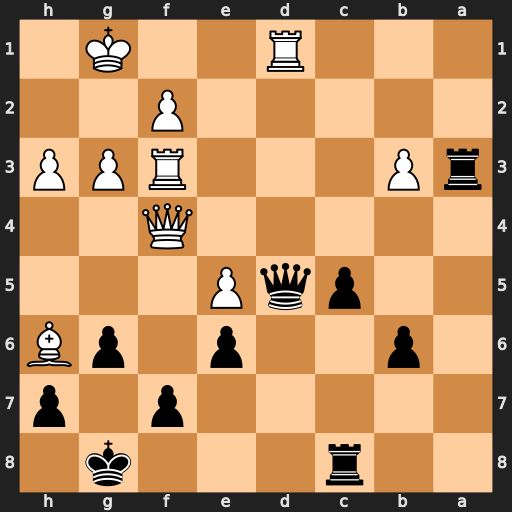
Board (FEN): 2r3k1/5p1p/1p2p1pB/2pqP3/5Q2/rP3RPP/5P2/3R2K1
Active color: b
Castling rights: -
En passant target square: -
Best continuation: Qxd1+ Kg2 f5 exf6 Kf7